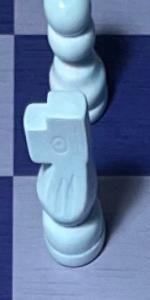
Label: Knight_White